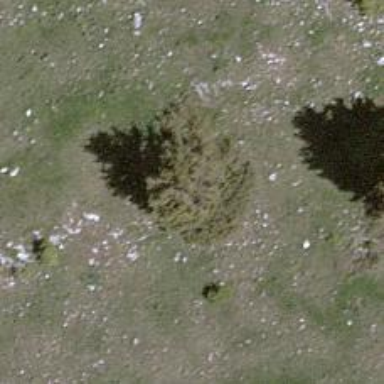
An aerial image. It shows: Single tag "natural: tree."